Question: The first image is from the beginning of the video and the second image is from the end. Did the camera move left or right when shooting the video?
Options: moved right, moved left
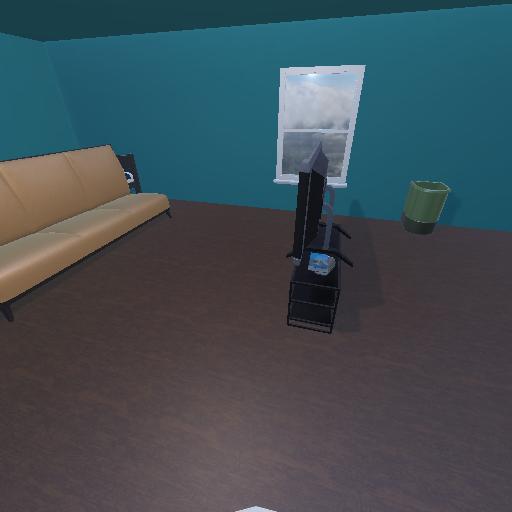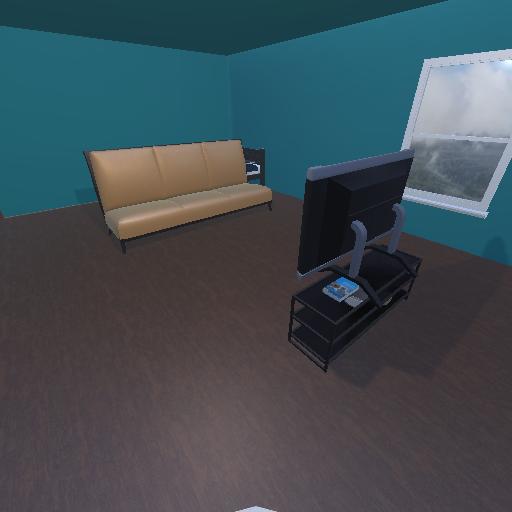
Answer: moved right